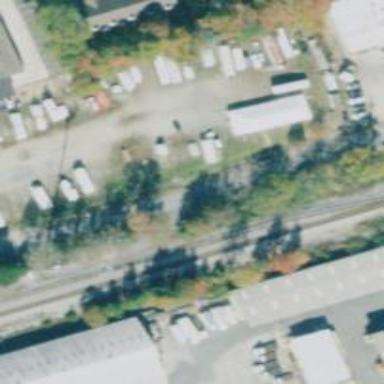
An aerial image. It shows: Railway siding with rails.